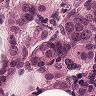
Metastatic tissue present: yes